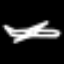
Label: airplane